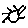
Label: sun